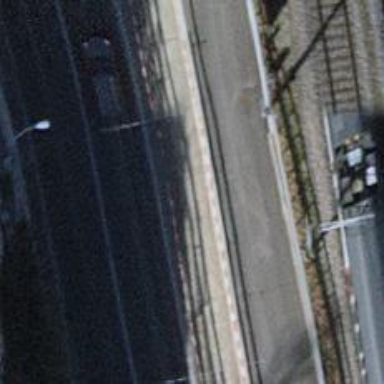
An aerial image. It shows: Lift gate barrier.